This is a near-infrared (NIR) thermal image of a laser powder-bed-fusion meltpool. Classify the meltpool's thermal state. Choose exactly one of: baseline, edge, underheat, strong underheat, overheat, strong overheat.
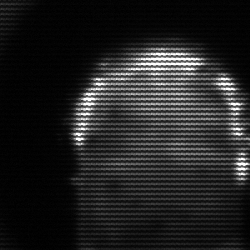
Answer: baseline